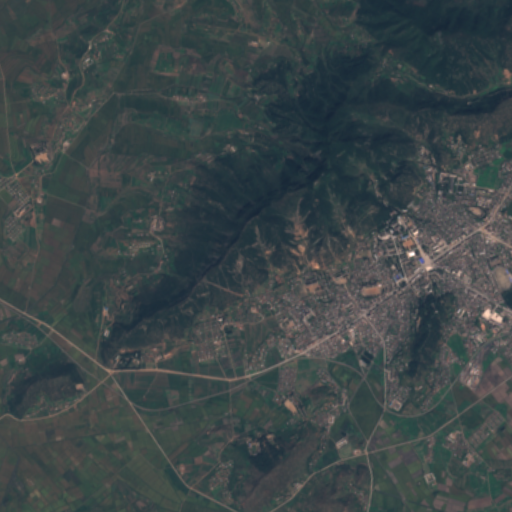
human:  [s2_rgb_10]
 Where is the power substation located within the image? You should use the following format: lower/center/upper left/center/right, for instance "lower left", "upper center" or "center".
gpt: The power substation is located in the center of the image.
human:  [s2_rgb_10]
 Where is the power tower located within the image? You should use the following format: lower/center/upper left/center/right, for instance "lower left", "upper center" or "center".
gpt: The power tower is located in the upper left of the image.
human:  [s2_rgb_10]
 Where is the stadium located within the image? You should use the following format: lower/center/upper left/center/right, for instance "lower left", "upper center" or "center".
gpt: The stadium is located in the center right of the image.
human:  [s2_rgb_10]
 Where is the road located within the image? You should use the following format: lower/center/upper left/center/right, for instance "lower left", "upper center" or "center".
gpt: There is no road in the image.